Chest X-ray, PA view. Patient: 34 years old, sex M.
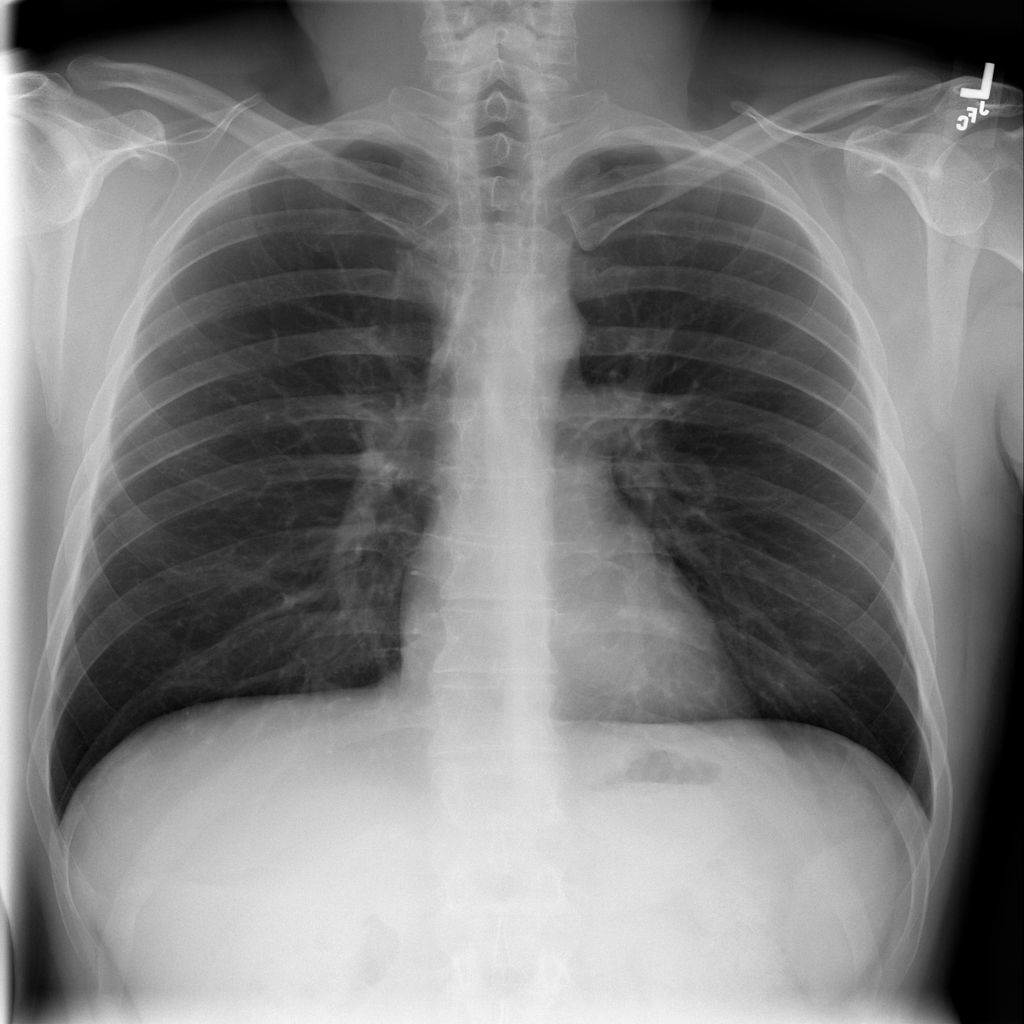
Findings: No Finding